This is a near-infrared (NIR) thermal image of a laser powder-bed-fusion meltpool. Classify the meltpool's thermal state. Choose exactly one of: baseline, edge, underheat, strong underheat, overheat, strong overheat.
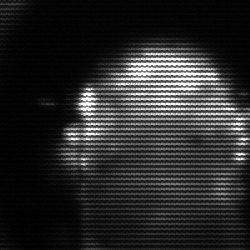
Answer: baseline